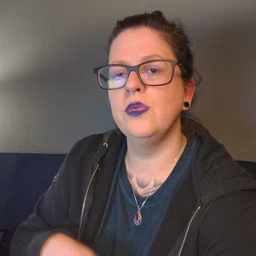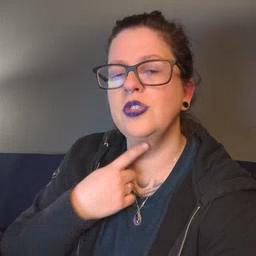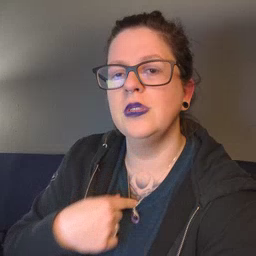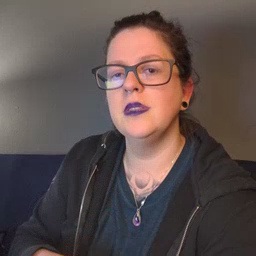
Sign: thirsty